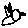
Label: bird